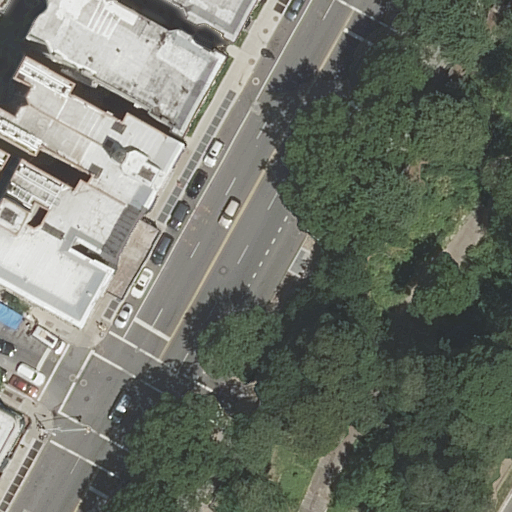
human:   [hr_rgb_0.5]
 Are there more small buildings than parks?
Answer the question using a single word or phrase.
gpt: yes

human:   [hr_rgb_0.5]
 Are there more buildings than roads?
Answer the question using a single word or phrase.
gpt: no

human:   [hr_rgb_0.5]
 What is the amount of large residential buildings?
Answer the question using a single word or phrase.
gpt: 2

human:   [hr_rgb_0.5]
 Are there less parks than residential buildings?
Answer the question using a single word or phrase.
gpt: yes

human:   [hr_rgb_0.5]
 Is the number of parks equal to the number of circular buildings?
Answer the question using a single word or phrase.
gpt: no

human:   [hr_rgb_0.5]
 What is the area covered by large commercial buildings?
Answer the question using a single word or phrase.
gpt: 0m2

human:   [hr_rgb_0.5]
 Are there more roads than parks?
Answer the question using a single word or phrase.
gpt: yes

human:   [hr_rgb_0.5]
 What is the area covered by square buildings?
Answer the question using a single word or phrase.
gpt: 0m2

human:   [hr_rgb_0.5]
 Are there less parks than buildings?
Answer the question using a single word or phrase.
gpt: yes

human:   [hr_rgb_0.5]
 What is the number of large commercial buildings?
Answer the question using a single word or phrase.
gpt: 0

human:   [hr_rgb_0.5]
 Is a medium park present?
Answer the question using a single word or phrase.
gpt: no

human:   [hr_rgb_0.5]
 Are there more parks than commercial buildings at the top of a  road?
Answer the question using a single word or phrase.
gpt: yes

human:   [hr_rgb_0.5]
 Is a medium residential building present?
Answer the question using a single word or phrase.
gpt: yes

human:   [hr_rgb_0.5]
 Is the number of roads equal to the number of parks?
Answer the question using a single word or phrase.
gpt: no

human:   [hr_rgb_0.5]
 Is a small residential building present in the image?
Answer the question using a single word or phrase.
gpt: yes

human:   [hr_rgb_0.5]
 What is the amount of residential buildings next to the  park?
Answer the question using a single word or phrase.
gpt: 5

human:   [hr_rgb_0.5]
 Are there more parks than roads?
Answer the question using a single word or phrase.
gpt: no

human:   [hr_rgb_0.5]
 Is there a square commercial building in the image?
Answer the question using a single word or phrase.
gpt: no

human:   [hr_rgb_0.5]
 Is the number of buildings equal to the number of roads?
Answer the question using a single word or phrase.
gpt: no

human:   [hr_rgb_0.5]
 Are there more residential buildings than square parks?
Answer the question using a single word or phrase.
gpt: yes

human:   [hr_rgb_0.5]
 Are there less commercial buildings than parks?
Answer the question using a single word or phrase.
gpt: yes

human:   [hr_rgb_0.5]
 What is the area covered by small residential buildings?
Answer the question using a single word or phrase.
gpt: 25m2

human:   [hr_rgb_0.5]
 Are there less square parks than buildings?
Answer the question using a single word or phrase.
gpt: yes

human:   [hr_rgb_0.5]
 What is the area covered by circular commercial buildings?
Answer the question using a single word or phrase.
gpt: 0m2

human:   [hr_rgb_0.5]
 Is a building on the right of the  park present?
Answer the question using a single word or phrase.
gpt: no

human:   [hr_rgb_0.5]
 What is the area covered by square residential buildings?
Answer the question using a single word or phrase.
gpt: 0m2

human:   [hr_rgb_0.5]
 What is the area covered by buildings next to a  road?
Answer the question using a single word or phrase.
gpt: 1626m2

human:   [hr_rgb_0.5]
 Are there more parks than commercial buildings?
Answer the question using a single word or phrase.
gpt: yes

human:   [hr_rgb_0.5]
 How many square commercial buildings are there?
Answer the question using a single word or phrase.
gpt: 0

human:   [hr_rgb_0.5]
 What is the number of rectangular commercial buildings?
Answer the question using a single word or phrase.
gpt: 0

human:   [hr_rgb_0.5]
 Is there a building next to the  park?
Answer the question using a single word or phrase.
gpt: yes

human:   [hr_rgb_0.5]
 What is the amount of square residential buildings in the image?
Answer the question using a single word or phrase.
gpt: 0

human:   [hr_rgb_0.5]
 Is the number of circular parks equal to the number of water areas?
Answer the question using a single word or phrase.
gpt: yes

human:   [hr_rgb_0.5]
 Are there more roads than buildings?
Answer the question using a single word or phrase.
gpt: yes

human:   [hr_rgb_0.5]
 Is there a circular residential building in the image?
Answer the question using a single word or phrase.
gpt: no

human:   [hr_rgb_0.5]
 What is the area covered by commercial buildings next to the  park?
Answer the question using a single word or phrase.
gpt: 0m2